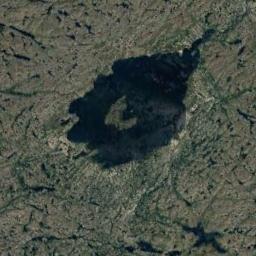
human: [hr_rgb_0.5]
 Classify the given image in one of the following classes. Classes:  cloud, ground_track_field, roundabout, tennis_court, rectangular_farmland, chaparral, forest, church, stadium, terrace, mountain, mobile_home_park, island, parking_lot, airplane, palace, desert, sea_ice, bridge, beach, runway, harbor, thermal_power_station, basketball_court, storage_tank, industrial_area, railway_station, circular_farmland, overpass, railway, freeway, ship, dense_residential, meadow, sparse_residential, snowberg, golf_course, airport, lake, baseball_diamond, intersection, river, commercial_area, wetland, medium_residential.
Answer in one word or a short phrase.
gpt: lake